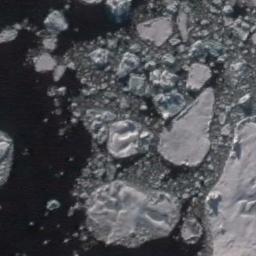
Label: sea_ice